Question: I have a table that has a Stock In, Stock Out, and (Stock In - Stock Out). I want the difference between the in and out stocks to be calculated based on the proceeding resulting from (Stock In - Stock Out). I.e
'''
Stock In |Stock Out|(Stock In - Stock Out)|
500 | 50 | 450 |
450 | 100 | 350 |
'''
The problem I'm having is that Stock Out is deducting from original Stock In of 500.
The result, I'm having is this:
'''
Stock In |Stock Out|(Stock In - Stock Out)|
500 | 50 | 450 |
0 | 100 | 400 |
0 | 150 | 350 |
'''
I want it to be deducted from the result of their differences.
Here is my query:
'''
SELECT Product_Code, SUM(Stock In - Stock Out) AS Stock_Balance
FROM Daily_Stock_Balance
GROUP BY Product_Code;
'''
This is the result I'm getting from the above query:
'''
Stock In |Stock Out|Stock Balance|
500 | 50 | 450 |
| 100 | 100 |
| 150 | 100 |
'''
Below is my real database table

Any help will be highly appreciated.
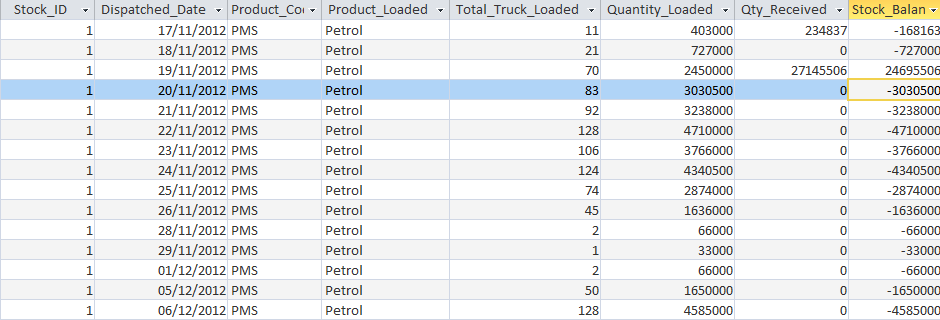
Answer: How about summing the relevant columns:
'''
SELECT Testx.dispatchdate,
Testx.stockin,
Testx.stockout,
(SELECT SUM(stockin)
FROM Testx a
WHERE a.dispatchdate <= Testx.dispatchdate) AS SumIn,
(SELECT SUM(stockout)
FROM Testx a
WHERE a.dispatchdate <= Testx.dispatchdate) AS SumOut,
[sumin] - [sumout] AS Balance
FROM Testx
ORDER BY Testx.dispatchdate;
'''